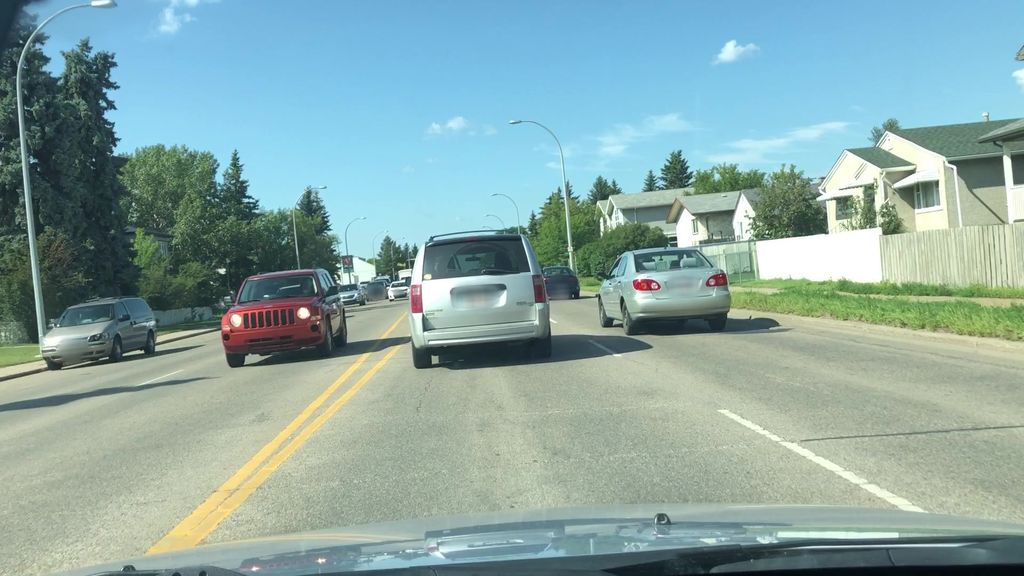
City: edmonton